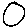
Label: circle